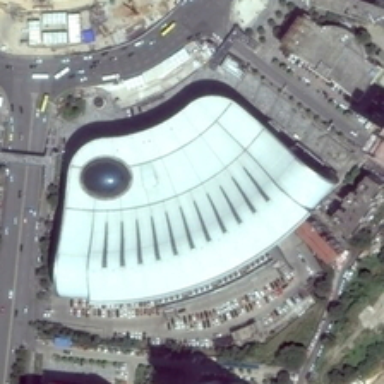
A parking lots and many green trees are near a white center building .